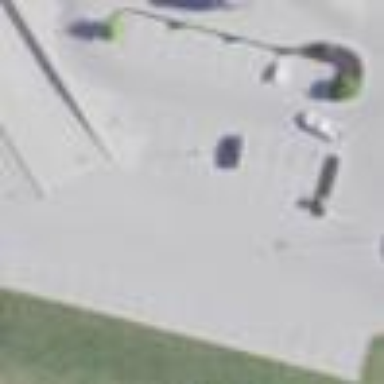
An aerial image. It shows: Parking area.